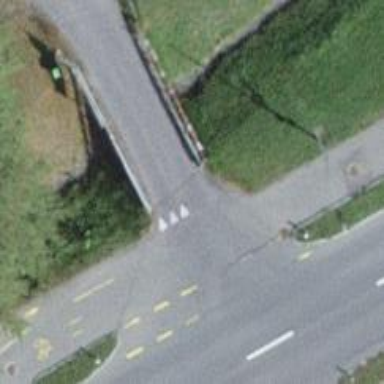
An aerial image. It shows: Unmarked road crossing.